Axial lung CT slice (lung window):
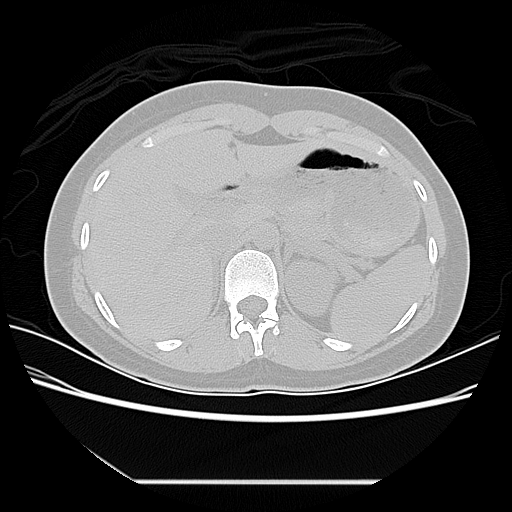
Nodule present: no